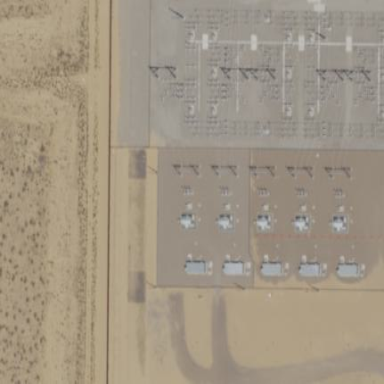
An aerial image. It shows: Outdoor industrial power substation.